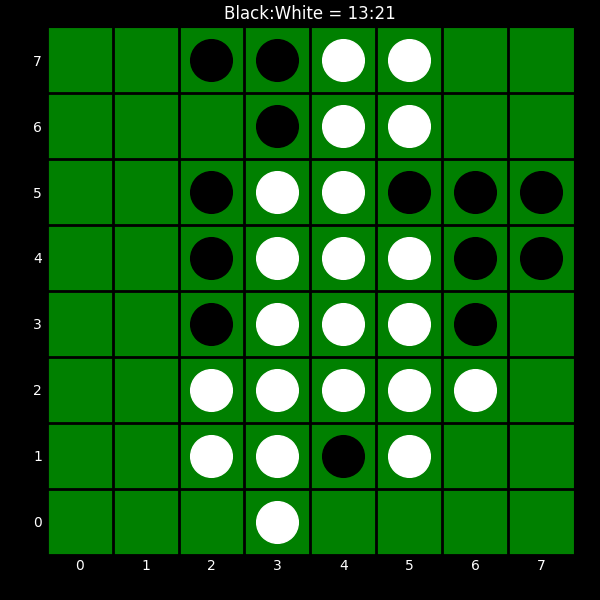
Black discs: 13
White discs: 21